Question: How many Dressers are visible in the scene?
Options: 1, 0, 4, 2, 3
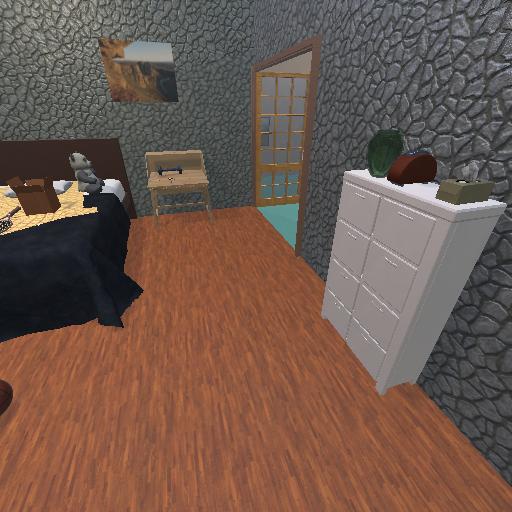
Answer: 1